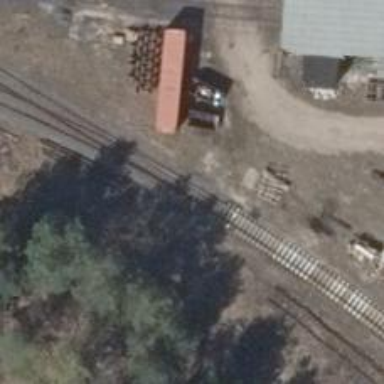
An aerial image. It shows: Railway switch.